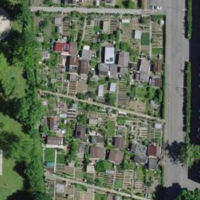
EUNIS habitat code: 53
Species observed at this site:
Plantago major